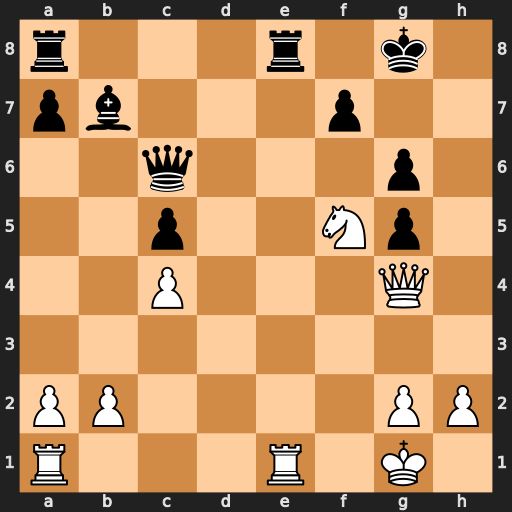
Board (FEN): r3r1k1/pb3p2/2q3p1/2p2Np1/2P3Q1/8/PP4PP/R3R1K1
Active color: w
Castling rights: -
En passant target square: -
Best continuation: Ne7+ Rxe7 Rxe7